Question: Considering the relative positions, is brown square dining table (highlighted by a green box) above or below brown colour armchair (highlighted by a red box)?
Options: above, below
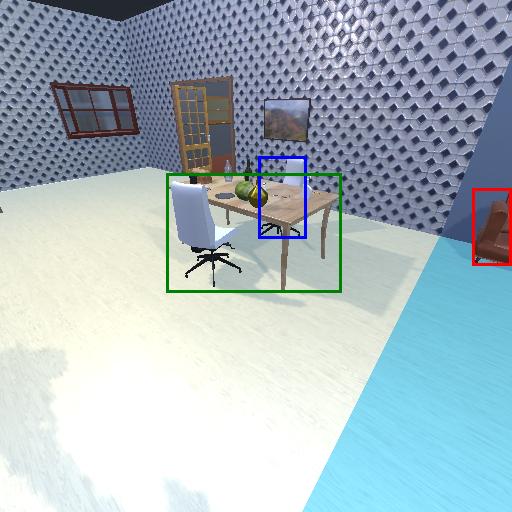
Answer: above